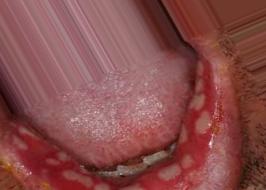
Condition: Mouth Ulcer